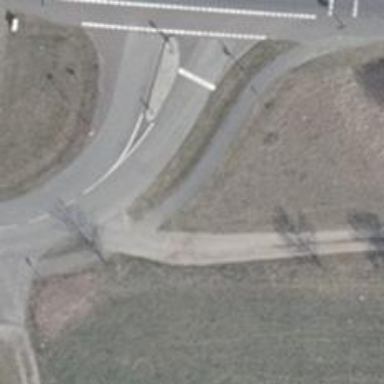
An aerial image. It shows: Asphalt path.